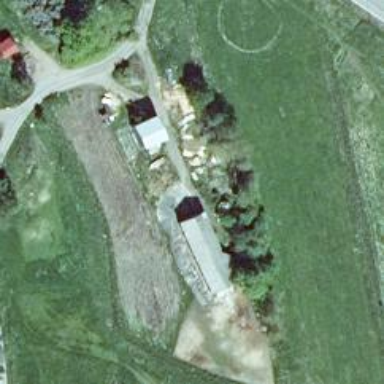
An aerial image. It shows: Farm building set in leisure land used for horse riding.